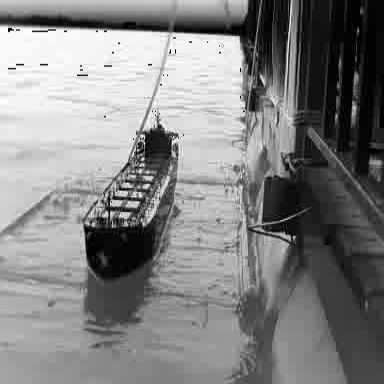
There is a liner in the infrared image.